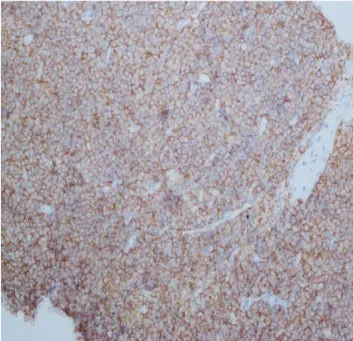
Histopathology and immunohistochemistry (IHC) of the lymph node of this patient. Immunohistochemical staining of CD20 and Bcl-2 expression (20x) showed that tumor cells were positive for CD20 and Bcl-2, respectively (B, D).
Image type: pathology (immunostaining)